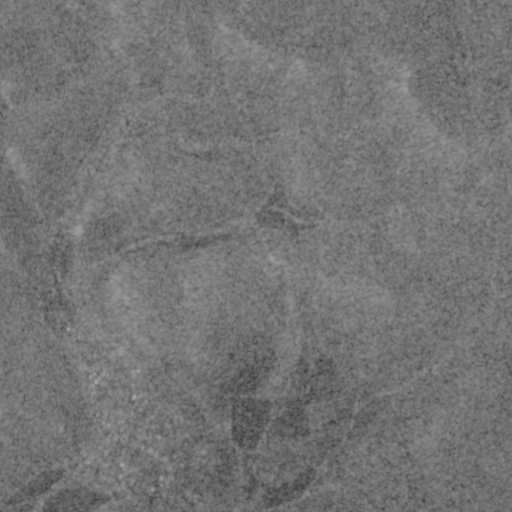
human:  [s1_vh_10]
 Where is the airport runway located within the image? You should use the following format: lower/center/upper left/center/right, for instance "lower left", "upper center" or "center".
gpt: The airport runway is located in the upper left of the image.
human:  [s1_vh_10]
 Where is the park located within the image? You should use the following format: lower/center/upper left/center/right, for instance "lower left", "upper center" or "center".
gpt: The park is located in the lower center of the image.
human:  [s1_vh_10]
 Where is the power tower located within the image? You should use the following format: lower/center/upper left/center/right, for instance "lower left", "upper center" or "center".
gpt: There is no power tower in the image.

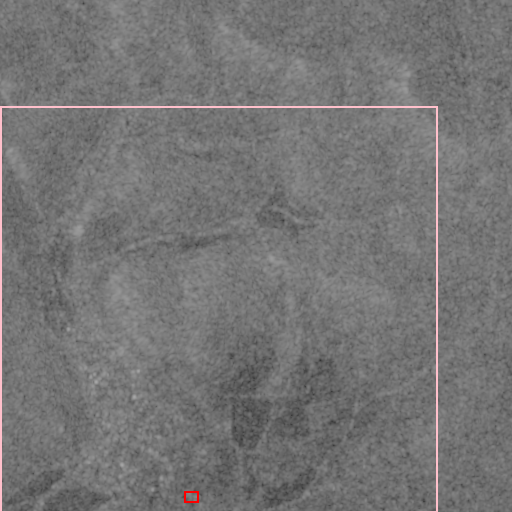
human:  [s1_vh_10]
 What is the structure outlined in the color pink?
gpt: The structure outlined in pink is a crop field.
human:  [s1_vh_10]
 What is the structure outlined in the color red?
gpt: The structure outlined in red is a park.
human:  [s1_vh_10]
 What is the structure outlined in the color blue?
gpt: There is no blue outline.